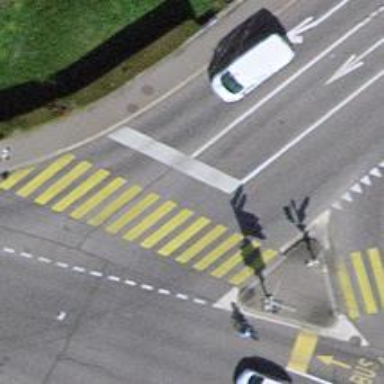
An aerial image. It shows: Crossing with traffic signals.